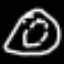
Label: clock